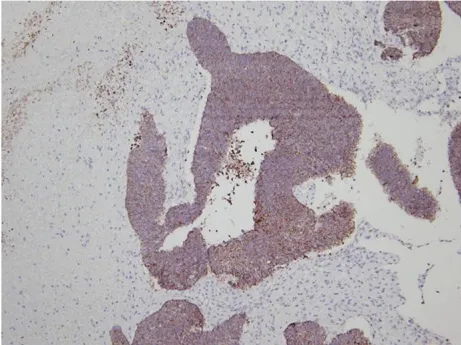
By immunohistochemistry, the tumour cells were diffusely weak to moderately positive for cytokeratin , diffusely positive for cluster of differentiation (CD)117 (magnification, x100).
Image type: pathology (immunostaining)